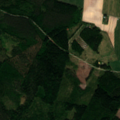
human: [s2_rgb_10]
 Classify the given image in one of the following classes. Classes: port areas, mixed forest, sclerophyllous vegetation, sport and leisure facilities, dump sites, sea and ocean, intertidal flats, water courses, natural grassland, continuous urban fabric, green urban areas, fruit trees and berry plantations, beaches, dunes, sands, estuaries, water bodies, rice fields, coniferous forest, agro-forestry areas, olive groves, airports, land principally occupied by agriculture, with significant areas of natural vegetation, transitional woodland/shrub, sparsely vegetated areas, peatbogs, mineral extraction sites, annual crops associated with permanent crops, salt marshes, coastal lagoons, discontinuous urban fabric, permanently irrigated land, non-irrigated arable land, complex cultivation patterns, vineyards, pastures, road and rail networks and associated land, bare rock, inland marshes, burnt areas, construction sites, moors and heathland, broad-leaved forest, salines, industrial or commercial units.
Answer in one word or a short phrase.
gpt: non-irrigated arable land, mixed forest